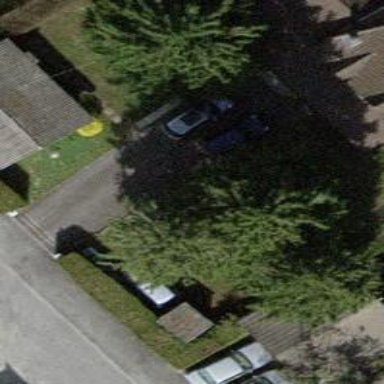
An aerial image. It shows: Evergreen needle-leaved tree.